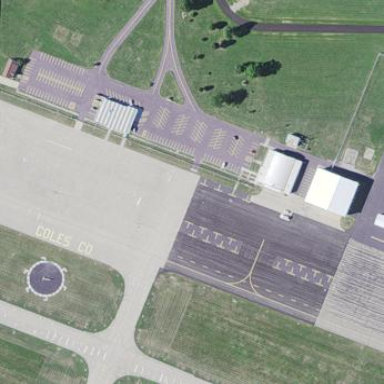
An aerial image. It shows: Apron area at the airport with paved surface.